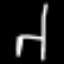
Label: chair